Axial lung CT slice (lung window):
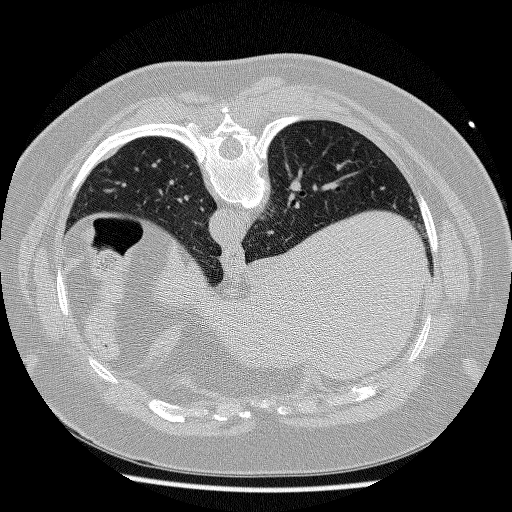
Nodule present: no